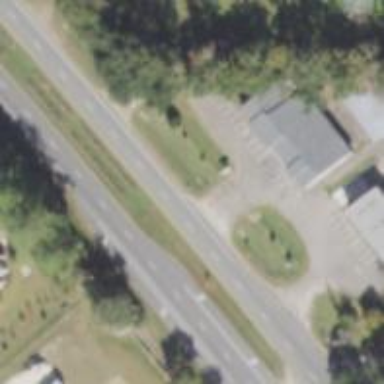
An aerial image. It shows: Asphalt road classified as trunk highway.